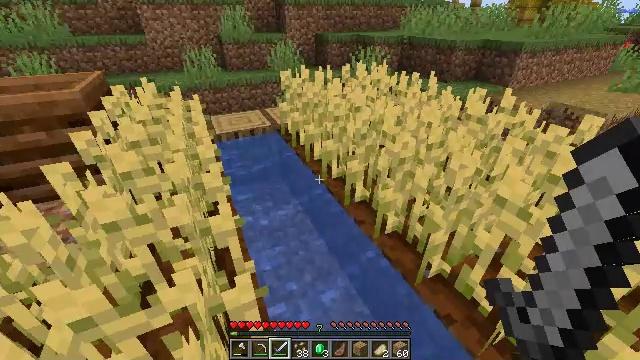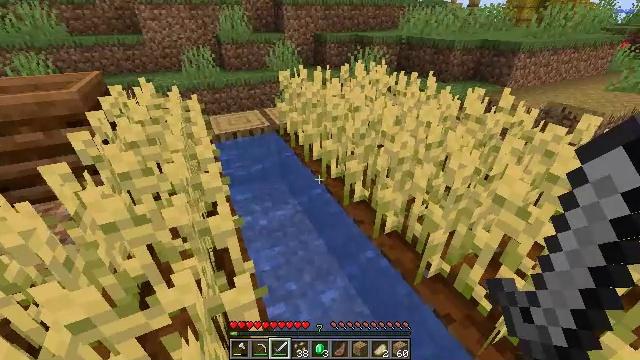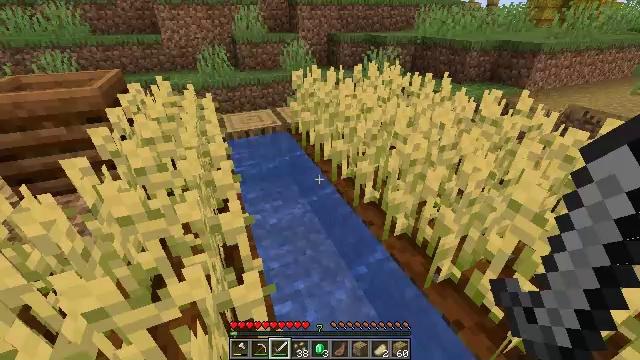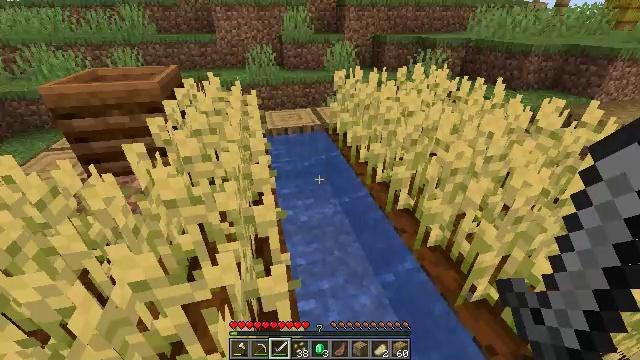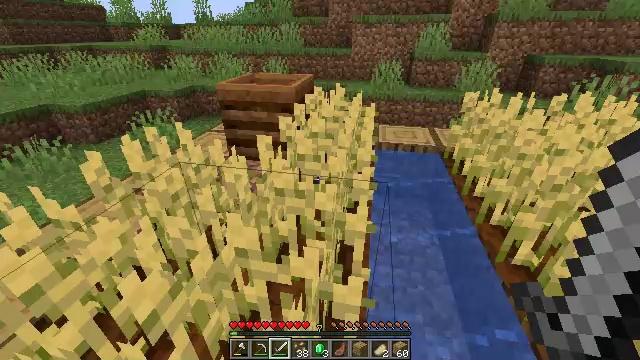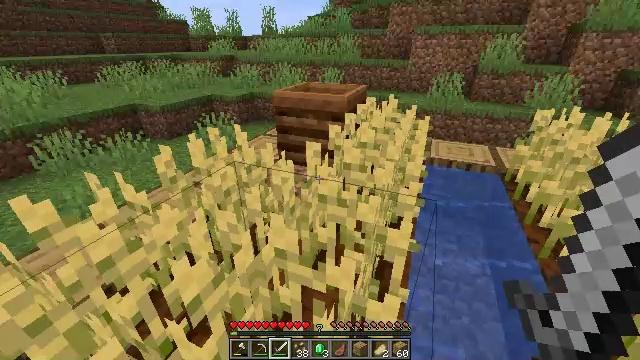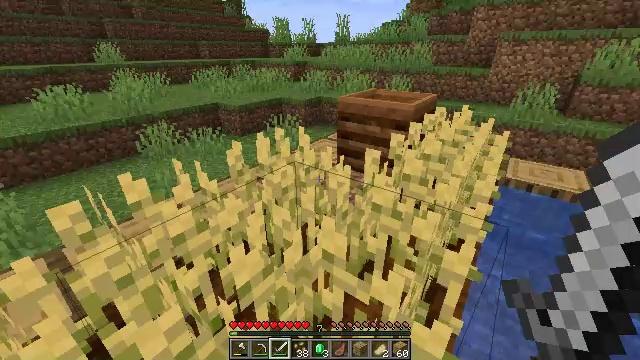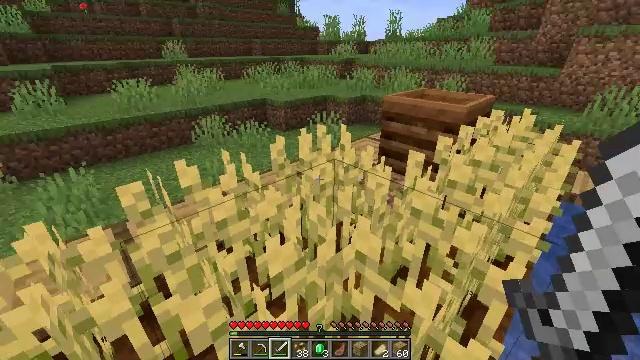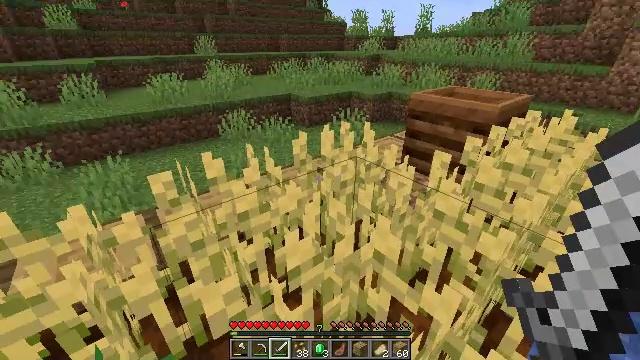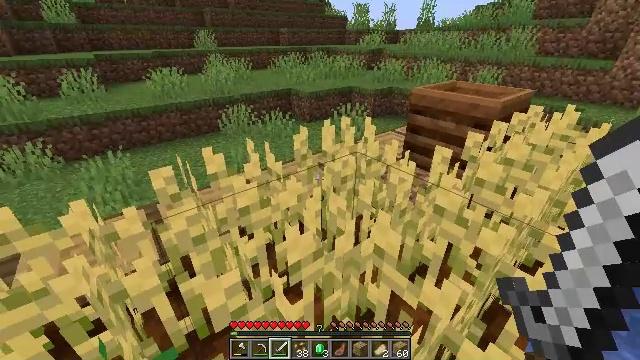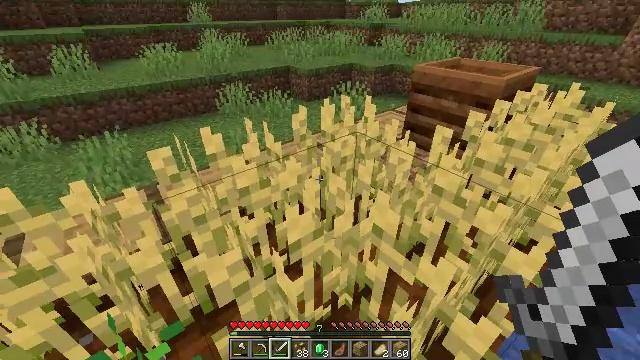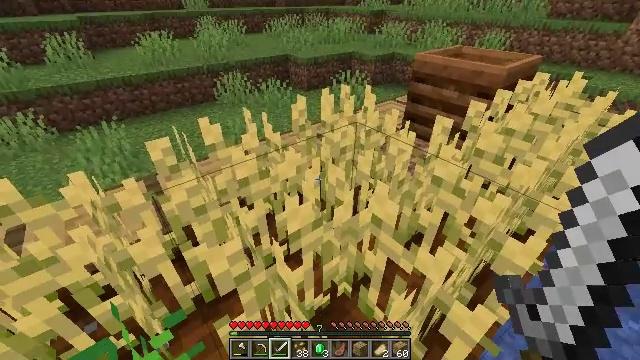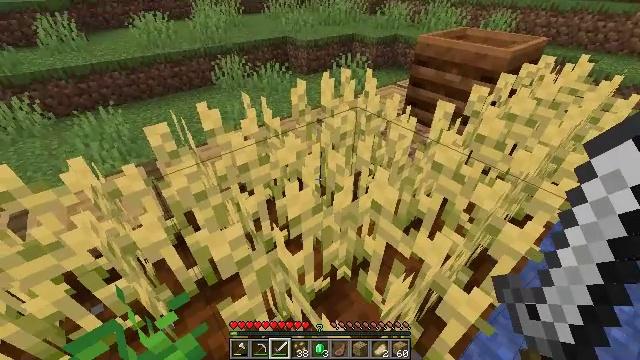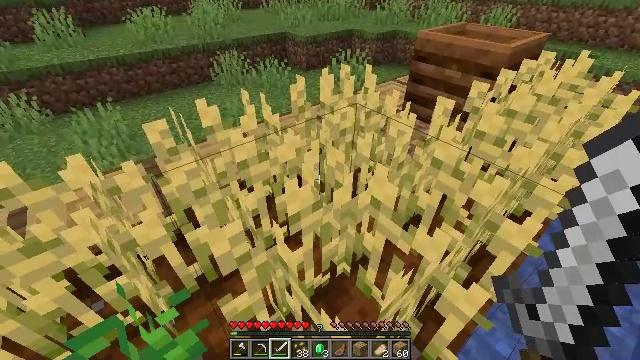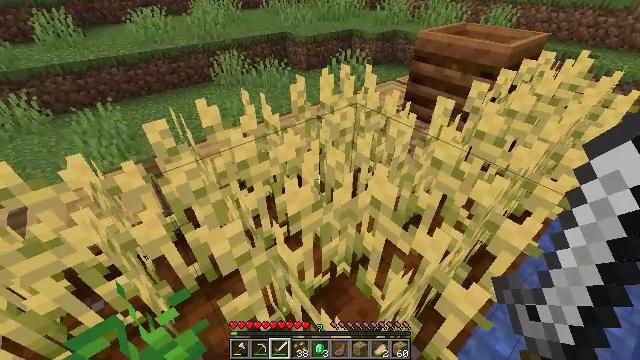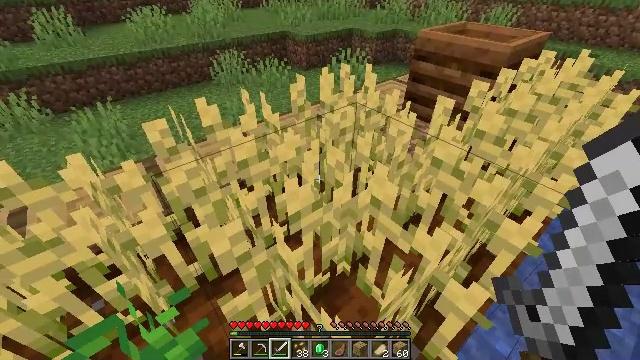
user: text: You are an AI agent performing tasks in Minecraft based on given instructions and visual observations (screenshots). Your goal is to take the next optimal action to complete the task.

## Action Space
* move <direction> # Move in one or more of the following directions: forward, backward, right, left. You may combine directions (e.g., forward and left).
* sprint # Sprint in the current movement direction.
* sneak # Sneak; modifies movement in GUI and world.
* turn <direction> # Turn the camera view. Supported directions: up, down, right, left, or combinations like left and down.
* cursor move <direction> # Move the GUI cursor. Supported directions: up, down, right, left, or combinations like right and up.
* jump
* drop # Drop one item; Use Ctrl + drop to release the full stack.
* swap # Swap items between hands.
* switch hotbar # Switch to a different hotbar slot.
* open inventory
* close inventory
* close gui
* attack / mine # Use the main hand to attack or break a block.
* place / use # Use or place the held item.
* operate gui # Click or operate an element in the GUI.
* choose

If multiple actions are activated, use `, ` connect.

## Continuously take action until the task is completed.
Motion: motion action
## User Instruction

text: Break the mature wheat plants.
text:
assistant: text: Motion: no_op
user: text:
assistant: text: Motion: turn left
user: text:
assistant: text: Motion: turn left
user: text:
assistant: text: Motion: turn left and up
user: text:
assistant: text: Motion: turn left and up
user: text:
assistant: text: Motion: turn left and up
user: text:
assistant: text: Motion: turn left
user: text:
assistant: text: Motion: turn left
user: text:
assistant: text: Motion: turn down
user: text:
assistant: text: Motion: turn down
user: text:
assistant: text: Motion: turn down
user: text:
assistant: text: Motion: turn down
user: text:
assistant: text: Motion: no_op
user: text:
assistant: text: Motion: no_op
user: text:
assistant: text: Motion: no_op
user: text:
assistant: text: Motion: attack / mine
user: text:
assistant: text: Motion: attack / mine
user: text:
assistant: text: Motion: attack / mine
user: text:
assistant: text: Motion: no_op
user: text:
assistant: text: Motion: turn right
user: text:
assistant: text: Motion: no_op
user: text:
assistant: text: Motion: no_op
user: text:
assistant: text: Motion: turn right
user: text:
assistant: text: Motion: turn right and up
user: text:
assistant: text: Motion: move forward, turn up
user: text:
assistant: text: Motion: move forward
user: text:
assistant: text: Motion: move forward
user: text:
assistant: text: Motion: move forward
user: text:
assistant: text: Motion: move forward
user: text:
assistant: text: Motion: no_op